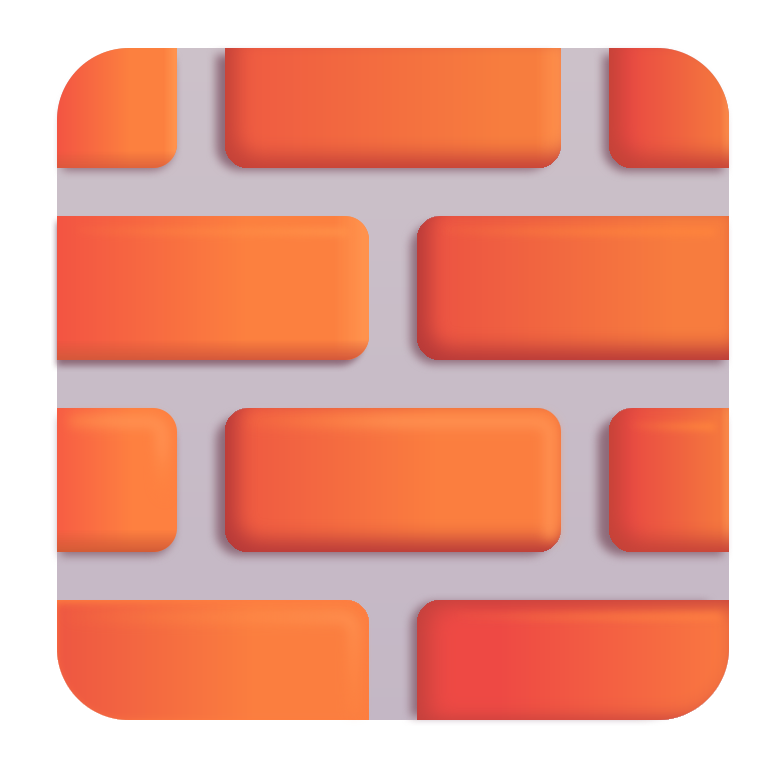
brick color